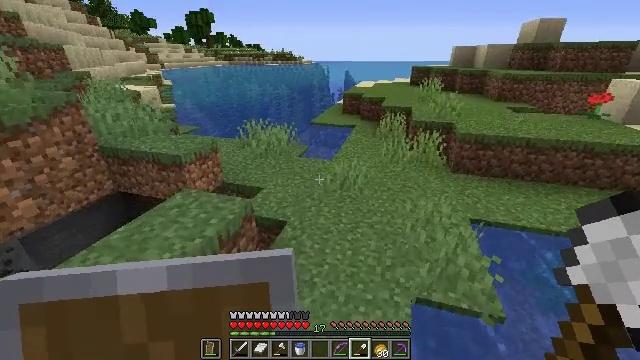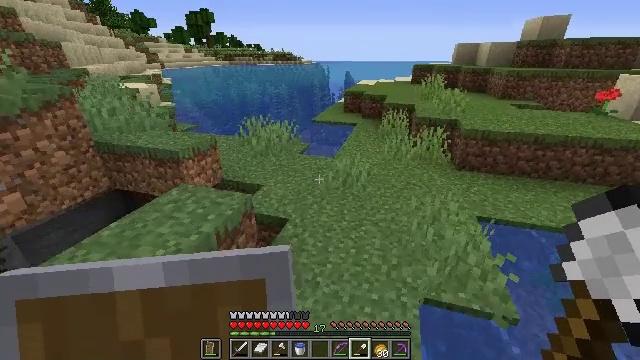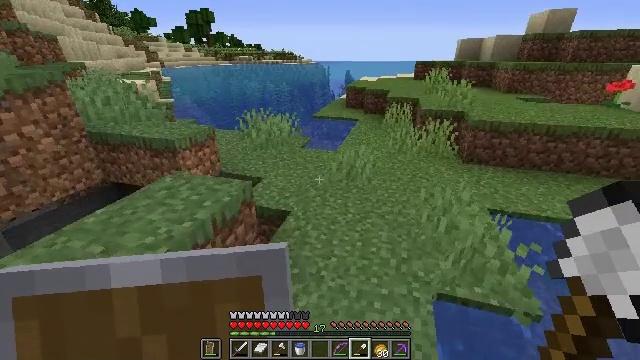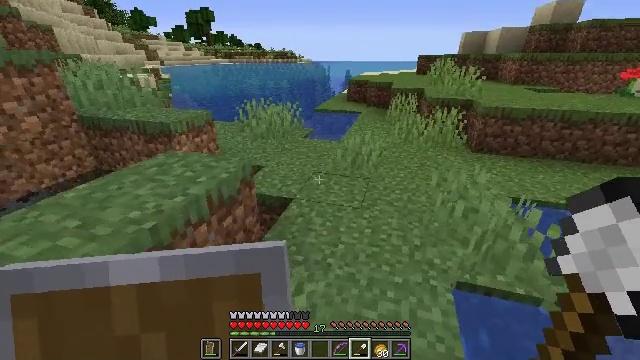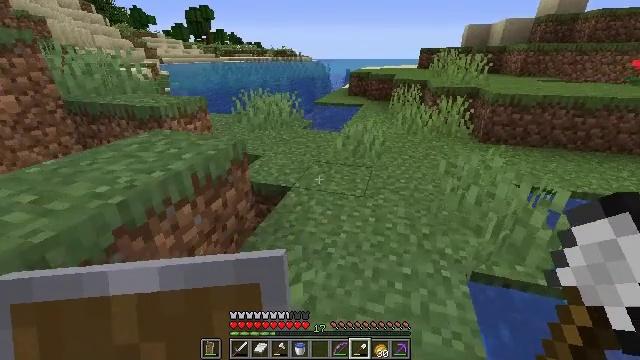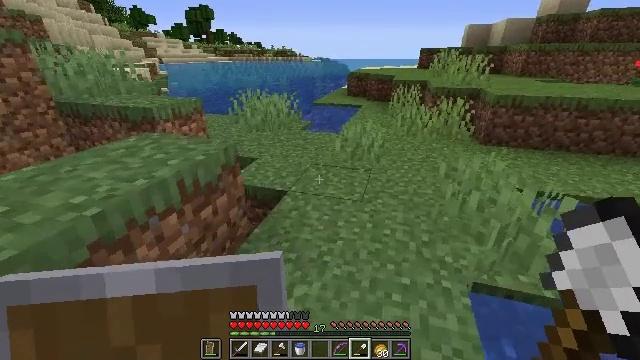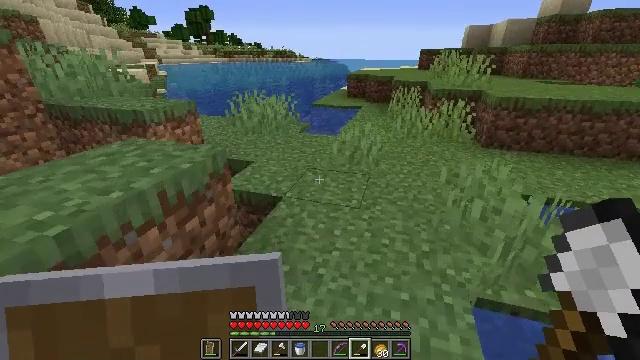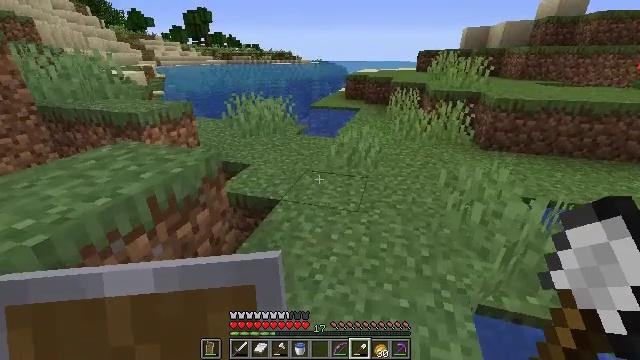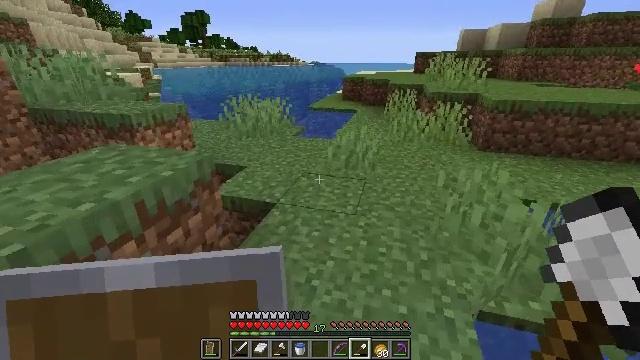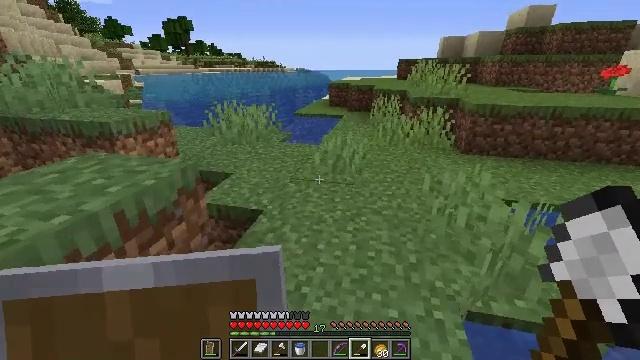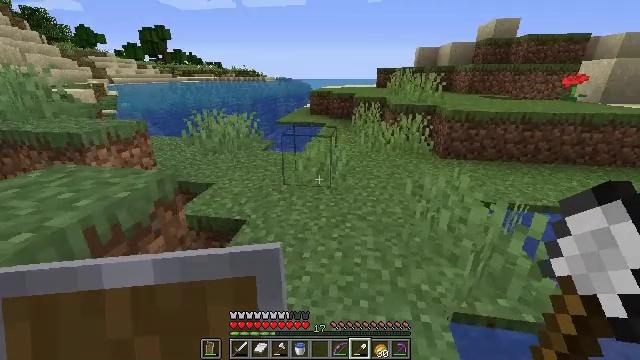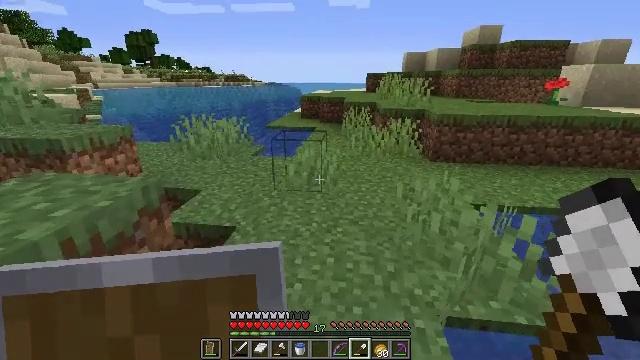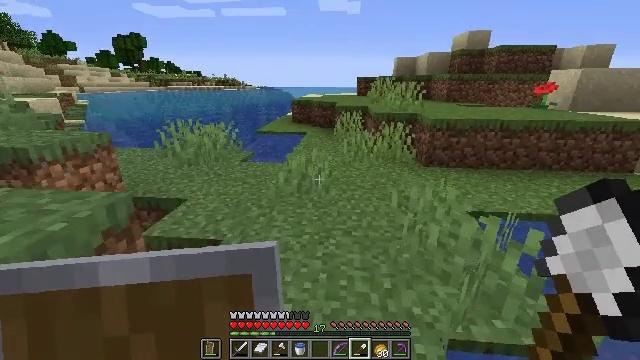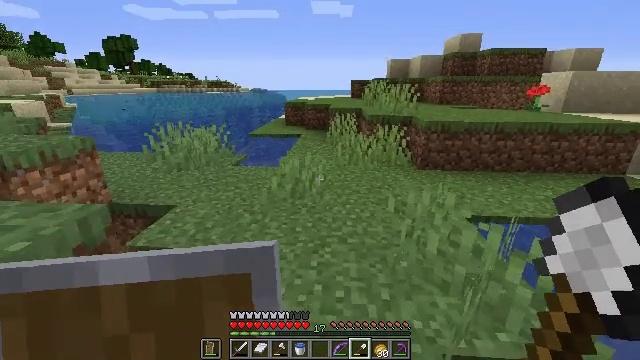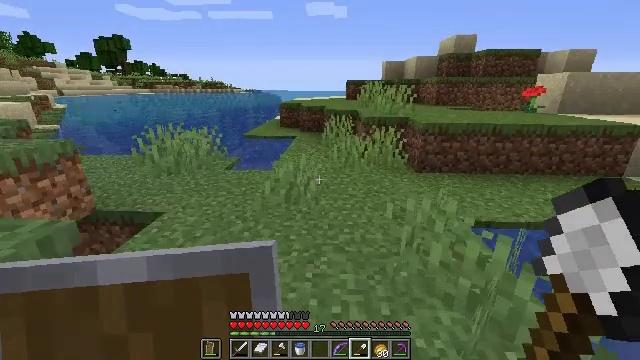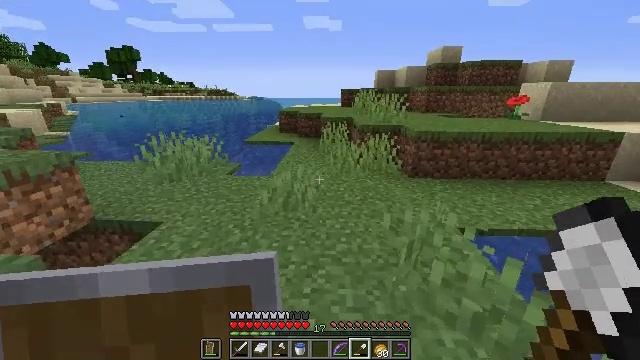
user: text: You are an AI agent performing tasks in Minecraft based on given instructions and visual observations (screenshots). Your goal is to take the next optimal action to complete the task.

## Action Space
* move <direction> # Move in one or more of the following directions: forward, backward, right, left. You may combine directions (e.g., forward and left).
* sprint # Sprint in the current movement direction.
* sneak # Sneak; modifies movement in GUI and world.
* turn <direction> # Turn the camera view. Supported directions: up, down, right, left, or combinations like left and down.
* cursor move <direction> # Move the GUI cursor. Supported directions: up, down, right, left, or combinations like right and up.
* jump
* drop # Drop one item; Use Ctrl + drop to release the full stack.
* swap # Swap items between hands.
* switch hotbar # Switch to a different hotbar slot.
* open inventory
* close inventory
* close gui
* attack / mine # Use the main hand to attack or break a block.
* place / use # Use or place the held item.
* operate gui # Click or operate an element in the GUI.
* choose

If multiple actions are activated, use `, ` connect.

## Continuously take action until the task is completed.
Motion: motion action
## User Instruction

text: Mine sand by the water.
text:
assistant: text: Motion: move forward and move left
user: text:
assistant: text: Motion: move forward and move left
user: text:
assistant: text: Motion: move forward and move left
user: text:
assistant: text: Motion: move forward
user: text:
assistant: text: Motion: move forward
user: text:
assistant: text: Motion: no_op
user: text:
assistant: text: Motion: no_op
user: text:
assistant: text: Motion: no_op
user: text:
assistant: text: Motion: turn right and up
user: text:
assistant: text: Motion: turn right and up
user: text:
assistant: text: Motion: move forward, turn right
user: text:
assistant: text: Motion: move forward, turn right
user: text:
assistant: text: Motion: turn right
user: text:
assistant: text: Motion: move forward, turn right
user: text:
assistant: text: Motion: move forward
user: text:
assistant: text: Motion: move forward
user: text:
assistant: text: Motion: move forward
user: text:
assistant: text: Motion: move forward
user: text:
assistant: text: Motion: move forward, turn right
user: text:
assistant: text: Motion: move forward
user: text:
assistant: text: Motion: move forward, turn right
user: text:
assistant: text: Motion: move forward, turn right
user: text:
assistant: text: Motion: move forward, turn right
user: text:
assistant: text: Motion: move forward, turn right
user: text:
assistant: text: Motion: move forward, turn right
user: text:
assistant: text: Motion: move forward
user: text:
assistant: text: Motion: move forward
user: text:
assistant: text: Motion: move forward
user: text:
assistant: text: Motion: move forward
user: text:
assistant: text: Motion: move forward, jump